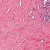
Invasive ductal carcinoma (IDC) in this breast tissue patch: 1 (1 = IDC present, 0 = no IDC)